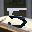
Label: 5